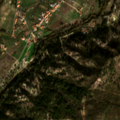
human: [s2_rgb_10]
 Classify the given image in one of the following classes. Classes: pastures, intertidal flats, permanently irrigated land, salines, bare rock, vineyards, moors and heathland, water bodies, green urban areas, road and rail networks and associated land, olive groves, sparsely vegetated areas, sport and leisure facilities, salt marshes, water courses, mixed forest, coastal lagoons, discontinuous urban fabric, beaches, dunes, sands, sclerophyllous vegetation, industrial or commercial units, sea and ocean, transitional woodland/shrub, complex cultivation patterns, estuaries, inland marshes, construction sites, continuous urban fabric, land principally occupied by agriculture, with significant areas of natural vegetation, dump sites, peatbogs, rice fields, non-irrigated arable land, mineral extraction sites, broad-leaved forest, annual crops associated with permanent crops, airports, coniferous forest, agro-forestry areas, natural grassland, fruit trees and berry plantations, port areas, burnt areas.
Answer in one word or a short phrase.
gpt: olive groves, annual crops associated with permanent crops, land principally occupied by agriculture, with significant areas of natural vegetation, broad-leaved forest, transitional woodland/shrub